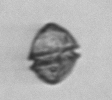
Label: Kryptoperidinium_triquetrum